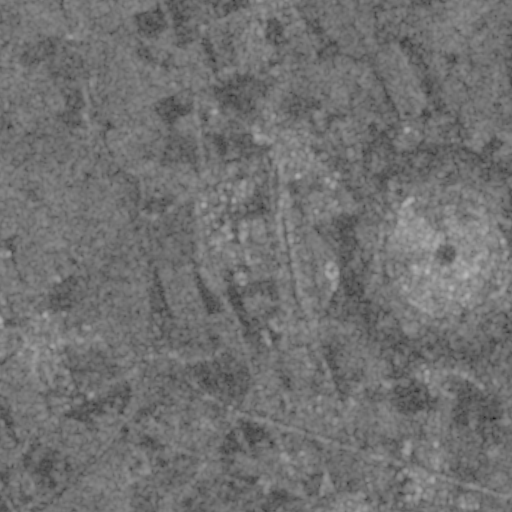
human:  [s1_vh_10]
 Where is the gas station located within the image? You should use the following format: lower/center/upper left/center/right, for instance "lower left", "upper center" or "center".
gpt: The gas station is located in the lower right of the image.
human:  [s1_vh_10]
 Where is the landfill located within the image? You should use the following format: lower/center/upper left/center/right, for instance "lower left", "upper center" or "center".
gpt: The landfill is located in the lower center of the image.
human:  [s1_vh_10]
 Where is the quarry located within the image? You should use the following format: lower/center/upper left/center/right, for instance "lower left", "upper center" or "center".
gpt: The quarry is located in the upper left of the image.
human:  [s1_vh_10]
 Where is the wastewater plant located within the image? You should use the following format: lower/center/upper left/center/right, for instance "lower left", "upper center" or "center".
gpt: The wastewater plant is located in the upper left of the image.
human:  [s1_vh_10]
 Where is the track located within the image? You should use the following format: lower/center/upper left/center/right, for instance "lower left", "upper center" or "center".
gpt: There is no track in the image.

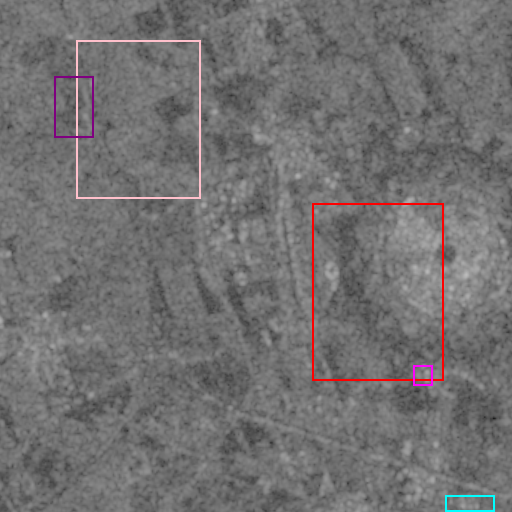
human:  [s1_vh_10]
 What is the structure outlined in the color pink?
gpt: The structure outlined in pink is a crop field.
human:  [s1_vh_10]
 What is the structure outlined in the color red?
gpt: The structure outlined in red is a park.
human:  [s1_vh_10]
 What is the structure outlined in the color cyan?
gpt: The structure outlined in cyan is a parking lot.
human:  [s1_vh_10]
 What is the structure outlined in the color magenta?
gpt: The structure outlined in magenta is a power substation.
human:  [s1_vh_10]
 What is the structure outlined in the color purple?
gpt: The structure outlined in purple is a quarry.
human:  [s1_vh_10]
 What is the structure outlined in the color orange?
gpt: There is no orange outline.